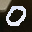
Label: 0